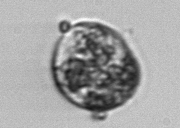
Label: Amoeba